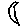
Label: moon